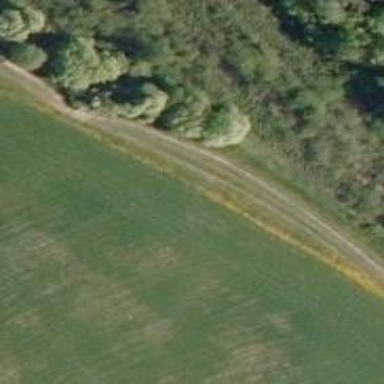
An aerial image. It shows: Bridleway.